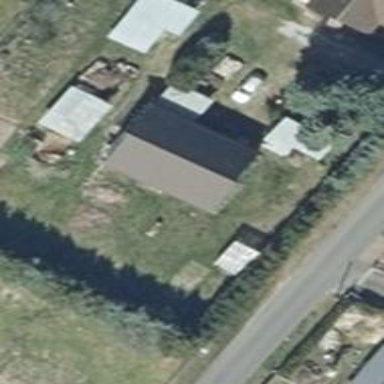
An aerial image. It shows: Building with gabled roof. The roof orientation is along the structure.